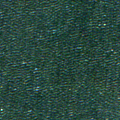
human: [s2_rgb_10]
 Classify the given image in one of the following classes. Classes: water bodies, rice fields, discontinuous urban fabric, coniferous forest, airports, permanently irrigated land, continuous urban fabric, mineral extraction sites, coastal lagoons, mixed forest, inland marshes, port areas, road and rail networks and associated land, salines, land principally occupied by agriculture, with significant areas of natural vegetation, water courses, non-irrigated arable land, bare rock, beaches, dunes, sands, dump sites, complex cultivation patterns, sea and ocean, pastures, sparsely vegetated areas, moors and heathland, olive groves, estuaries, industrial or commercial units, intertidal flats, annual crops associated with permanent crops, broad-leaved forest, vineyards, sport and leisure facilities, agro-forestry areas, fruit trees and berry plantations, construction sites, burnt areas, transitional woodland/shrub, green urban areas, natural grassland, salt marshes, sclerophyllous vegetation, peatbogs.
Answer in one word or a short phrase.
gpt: sea and ocean